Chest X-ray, AP view. Patient: 15 years old, sex M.
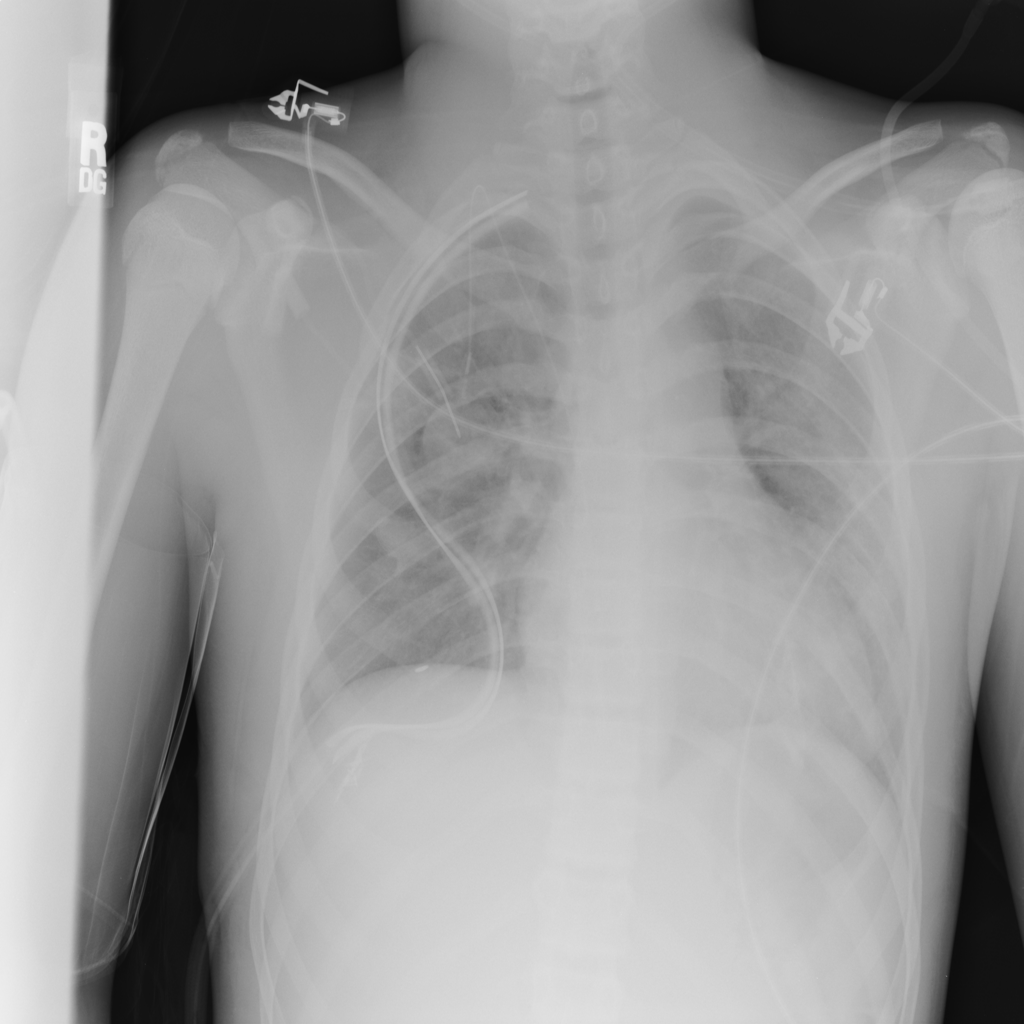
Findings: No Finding